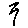
Label: zigzag